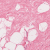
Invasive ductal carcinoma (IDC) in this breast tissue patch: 0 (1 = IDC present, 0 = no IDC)